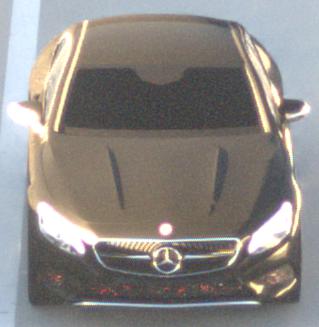
Make: Mercedes-Benz
Model: S 400 Coupé
Detailed model: S-Class (217) Coupé
Model produced from: 2015/10
Model produced until: 2017/09
Doors: 2
Color: black
Road condition: dry road
Daytime: sunrise or sunset
Contrast: high contrast